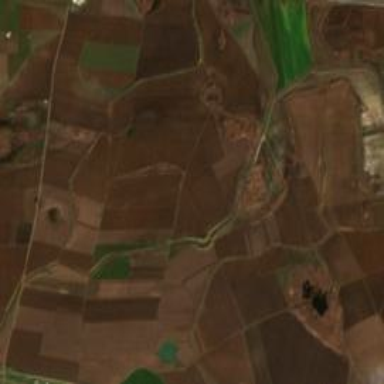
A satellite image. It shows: Picturesque farmland scene.